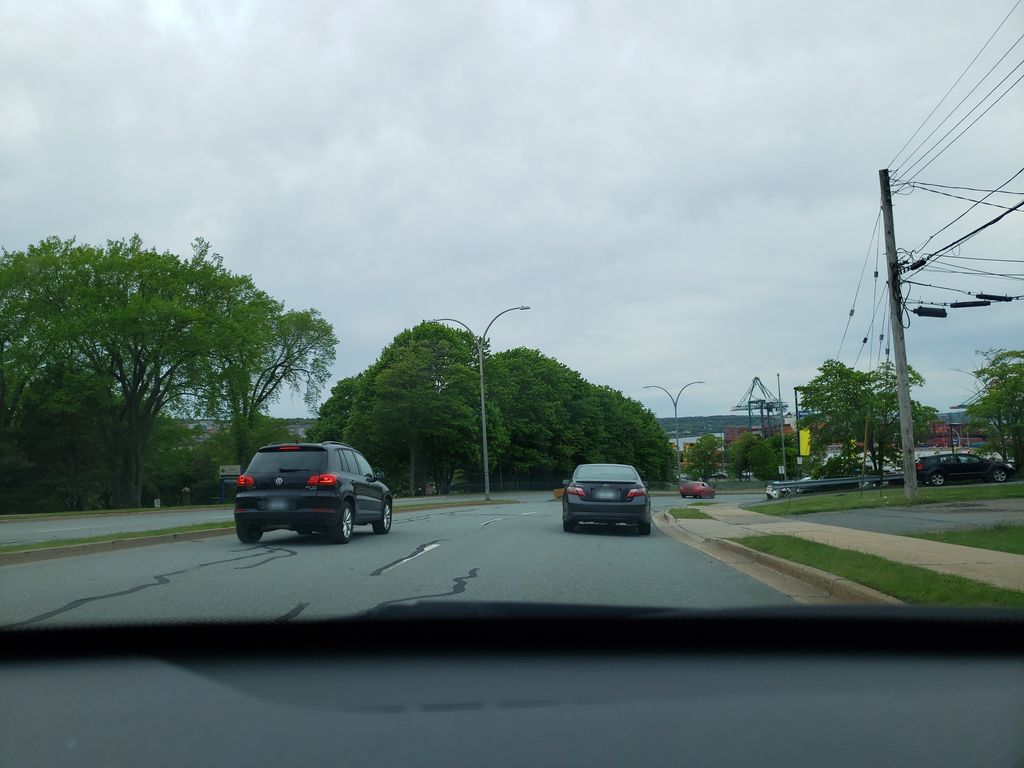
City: halifax